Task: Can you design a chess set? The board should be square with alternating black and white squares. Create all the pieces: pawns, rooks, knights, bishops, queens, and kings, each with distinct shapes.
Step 3559:
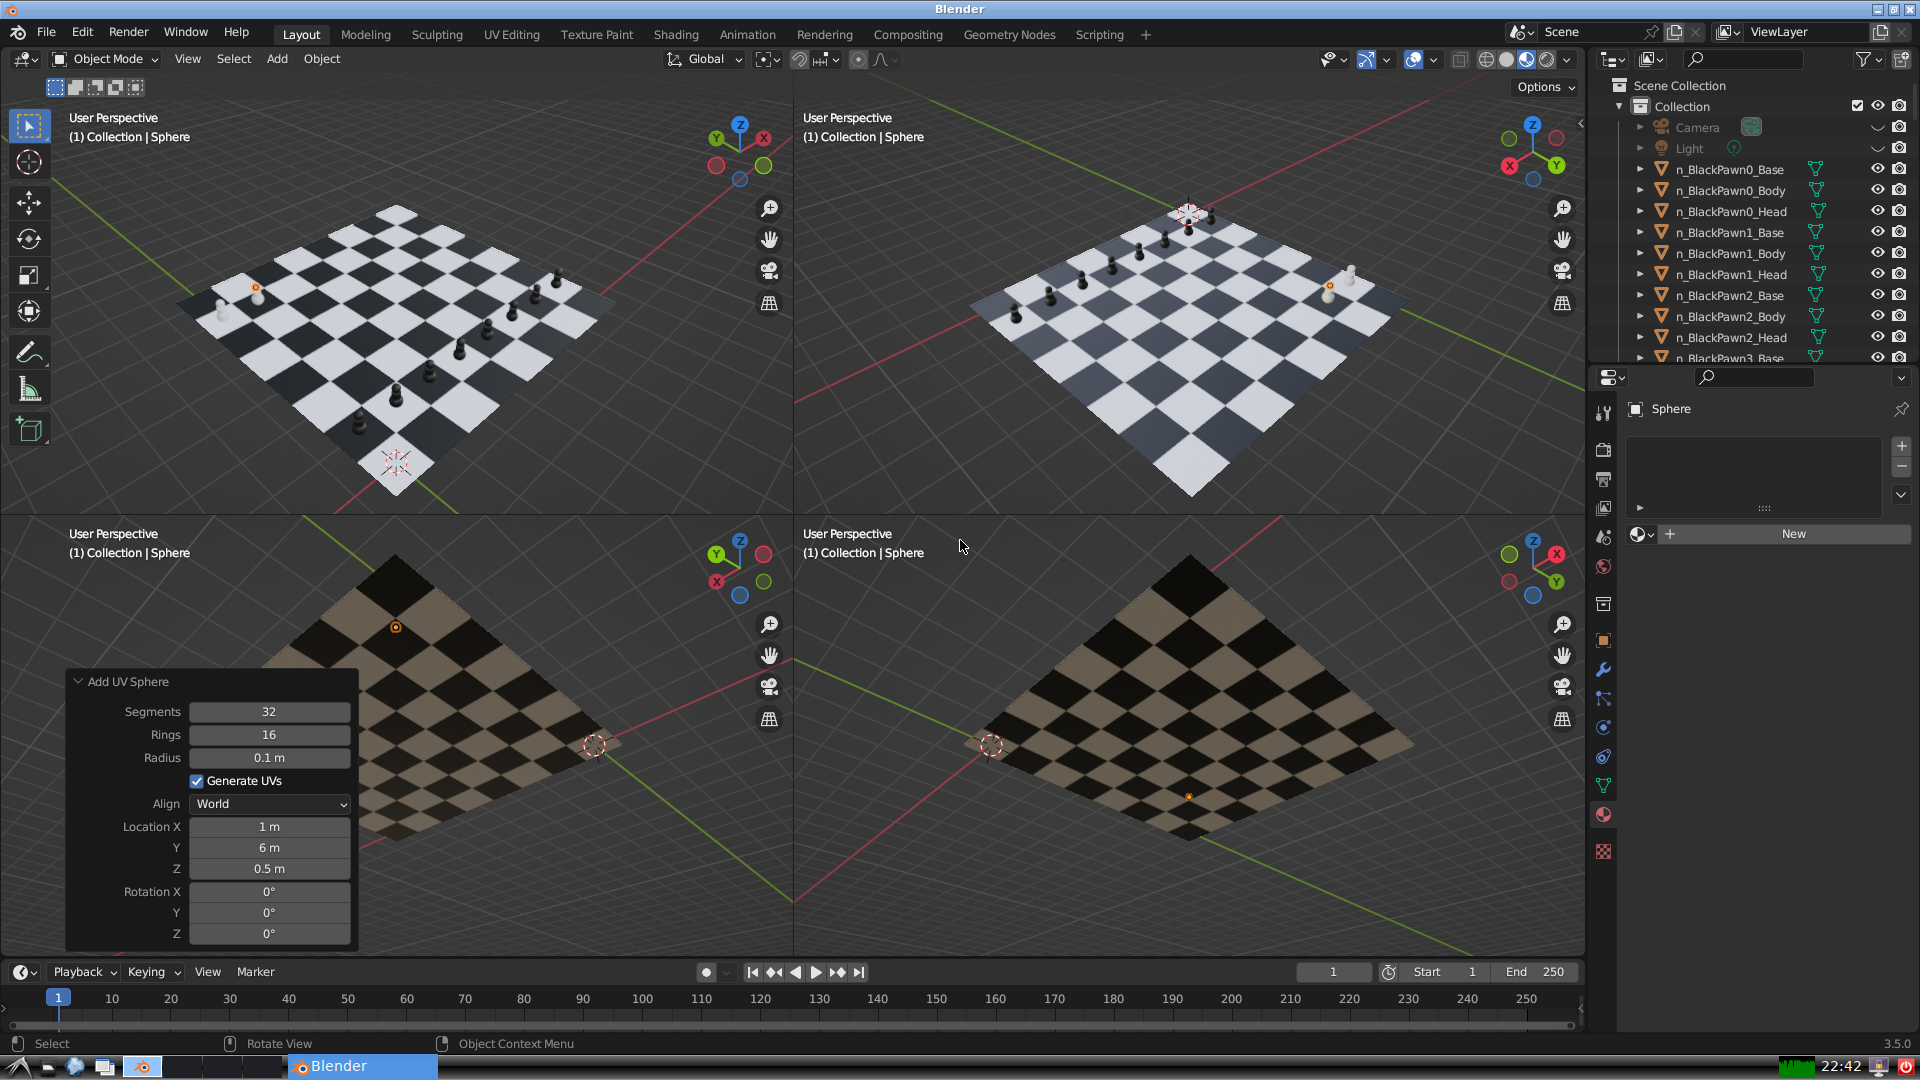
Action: {"mouse_move": [1608, 631]}